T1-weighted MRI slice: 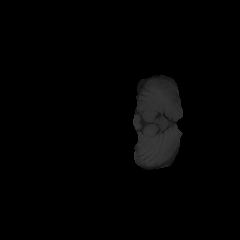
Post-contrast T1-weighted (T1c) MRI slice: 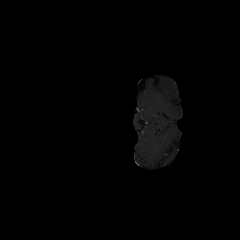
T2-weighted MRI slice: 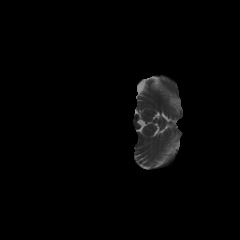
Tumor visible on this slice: no